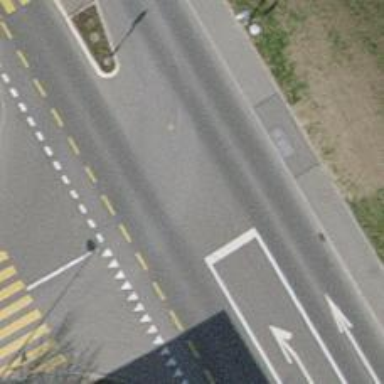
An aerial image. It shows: Secondary road with designated cycle lane on the left side.